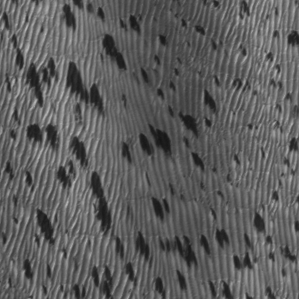
Label: frost